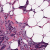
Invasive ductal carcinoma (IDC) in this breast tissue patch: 1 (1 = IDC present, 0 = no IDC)